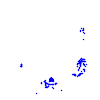
Particle: kaon